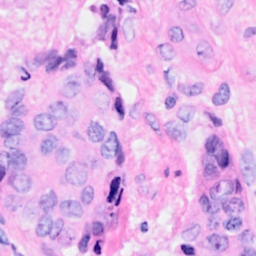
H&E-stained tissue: Breast